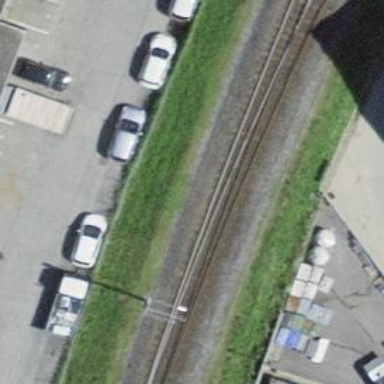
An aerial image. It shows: Railway switch.